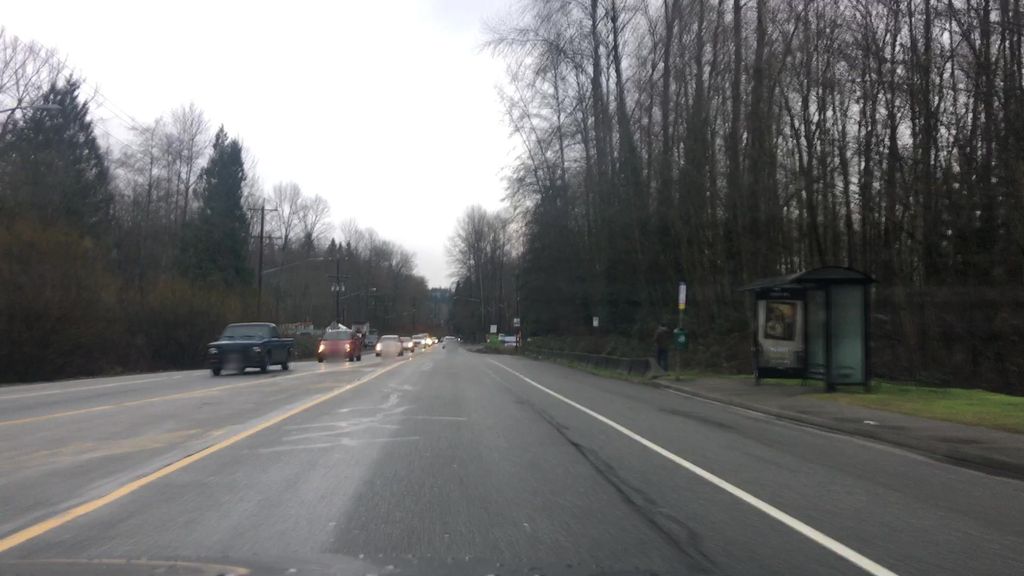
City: vancouver